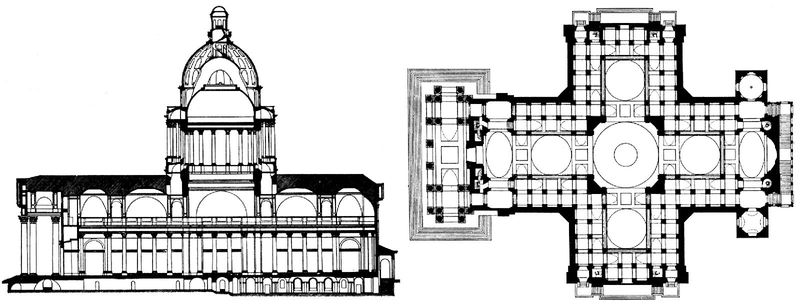
Titel: Bibliothek Saint-Geneviéve (Panthéon)
Künstler: Jacques Germain Soufflot
Standort: Paris, Bibliothek Saint-Geneviéve (EU - F)
Schlagwörter: weiß, schwarz, skizze, säulen, zeichnung, dach, architektur, kirche, oval, ansicht, fassade, graphik, empore, kuppel, kreuz, entwurf, rom, portikus, apsis, plan, bau, sakralbau, basilika, säulengang, grundriss, kreuzgang, aufriss, architekturzeichnung, bauplan, architekt, aufschnitt, griechisches kreuz, tragwerk, 1800